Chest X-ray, PA view. Patient: 60 years old, sex F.
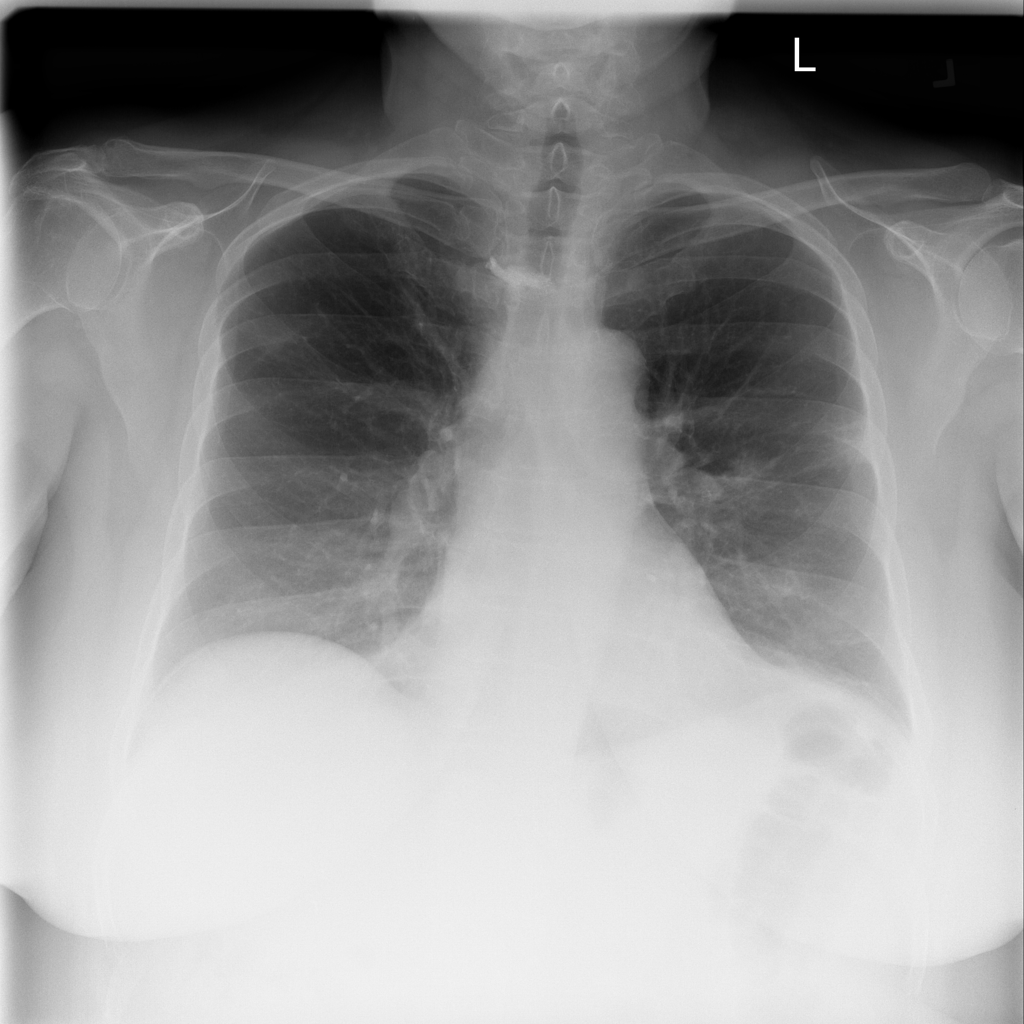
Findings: No Finding